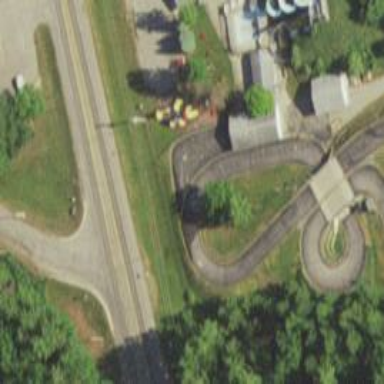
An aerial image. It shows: Karting raceway.